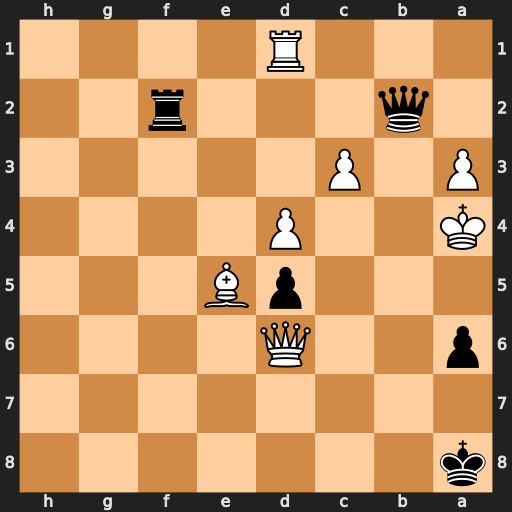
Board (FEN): k7/8/p2Q4/3pB3/K2P4/P1P5/1q3r2/3R4
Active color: b
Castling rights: -
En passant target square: -
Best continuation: Qb5#